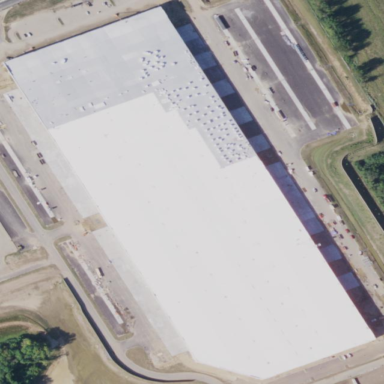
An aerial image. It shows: Warehouse building.